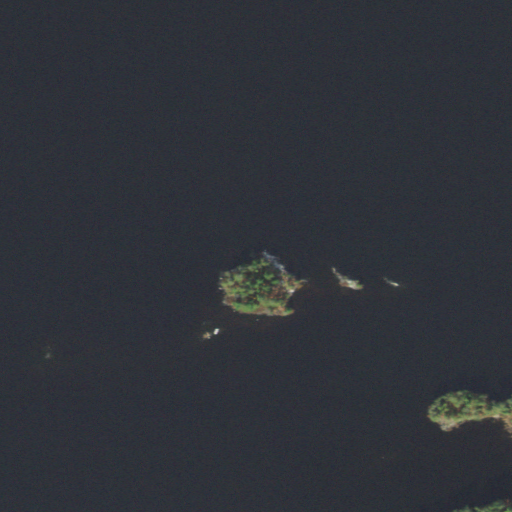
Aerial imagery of island in Minnesota named Susans Island containing open water, herbaceous wetlands, and evergreen forest